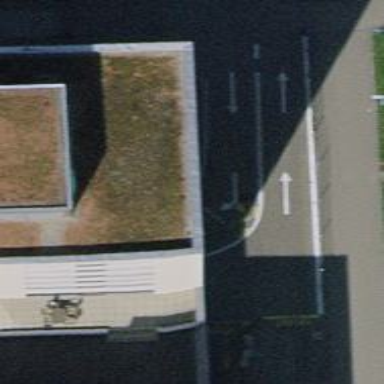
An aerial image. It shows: Parking area.